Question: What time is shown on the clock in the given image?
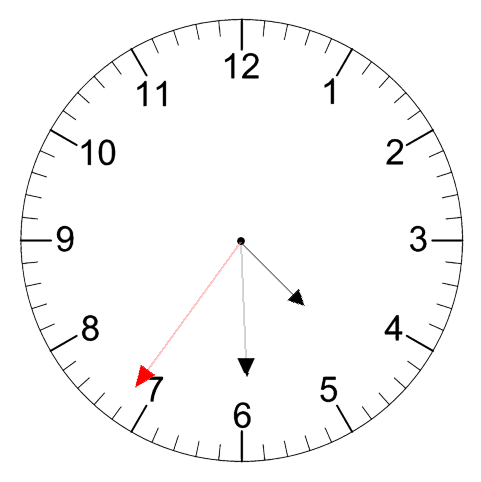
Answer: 04:29:36